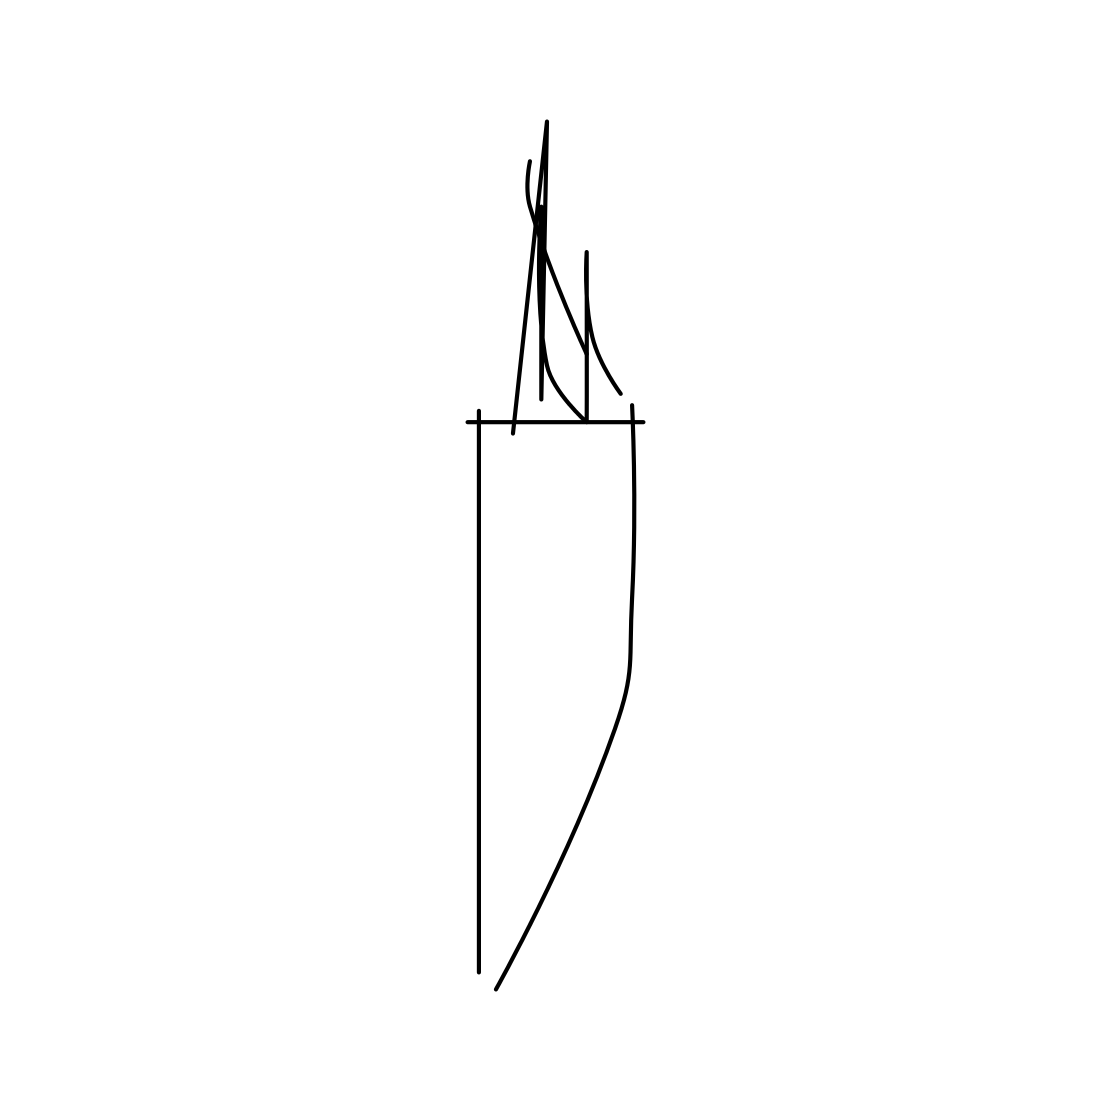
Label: carrot